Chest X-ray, PA view. Patient: 50 years old, sex M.
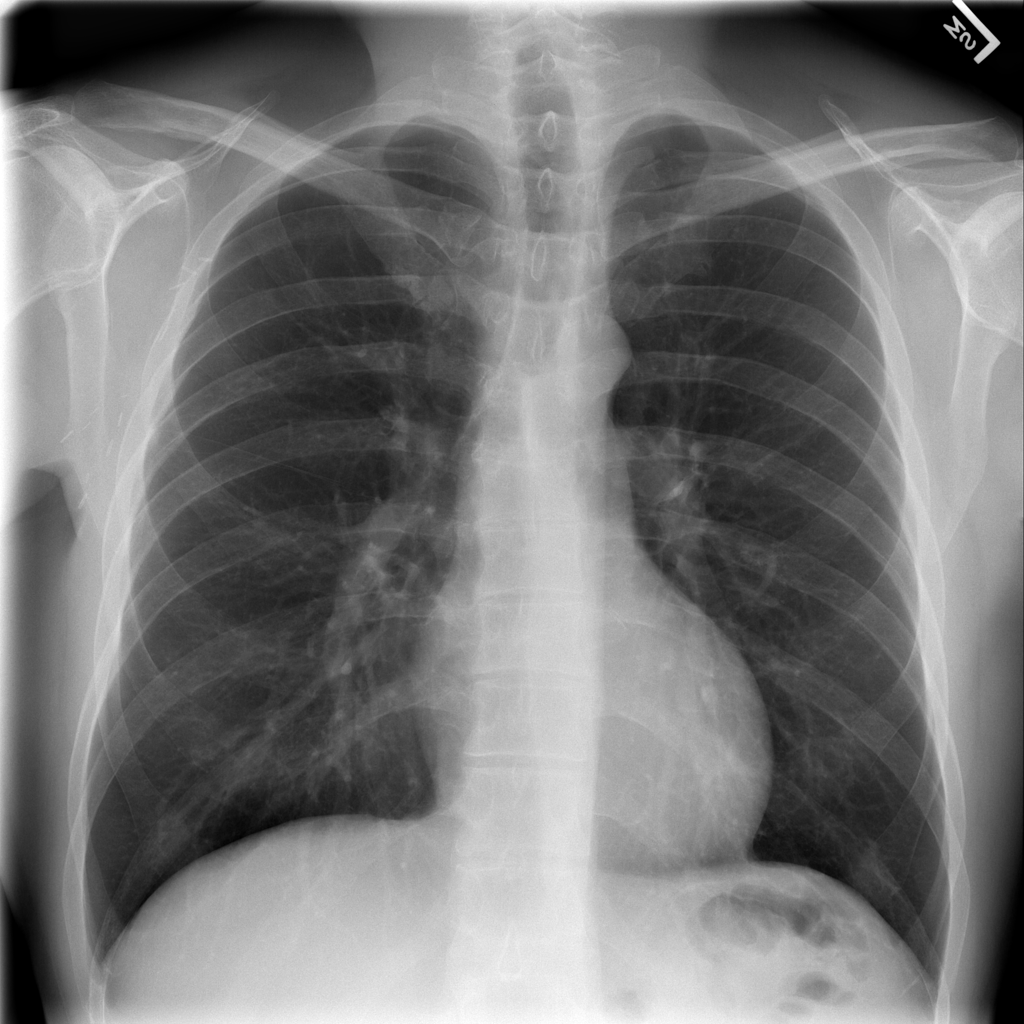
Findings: No Finding